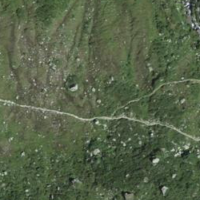
EUNIS habitat code: 26
Species observed at this site:
Saxifraga aizoides